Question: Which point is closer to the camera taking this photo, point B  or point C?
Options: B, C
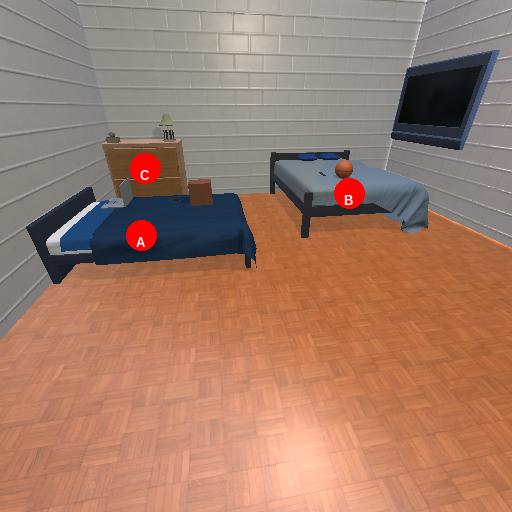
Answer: B